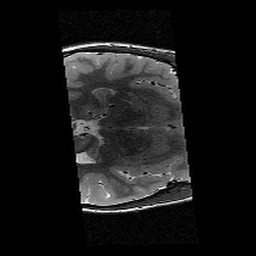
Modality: T2w
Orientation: axial
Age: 12
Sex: female
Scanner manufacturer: siemens
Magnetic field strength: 3 T
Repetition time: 9.23 s
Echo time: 0.067 s